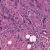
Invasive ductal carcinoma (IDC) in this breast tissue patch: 1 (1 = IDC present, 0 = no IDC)